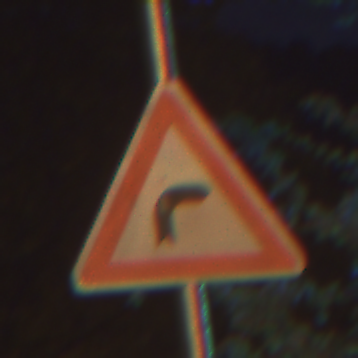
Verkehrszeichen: KurveRechts
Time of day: Night
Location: Outdoor (Urban)
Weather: PartlyCloudy
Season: NotSpecified
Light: Artificial